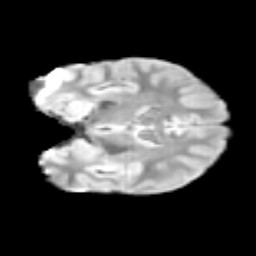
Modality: T2w
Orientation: coronal
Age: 11
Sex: male
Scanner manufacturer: siemens
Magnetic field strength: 3 T
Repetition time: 3.8 s
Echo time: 0.07 s